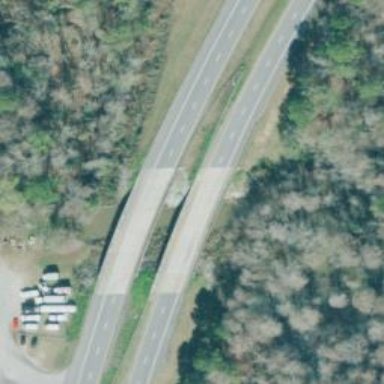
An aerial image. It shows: Bridge on dual carriageway expressway trunk road.